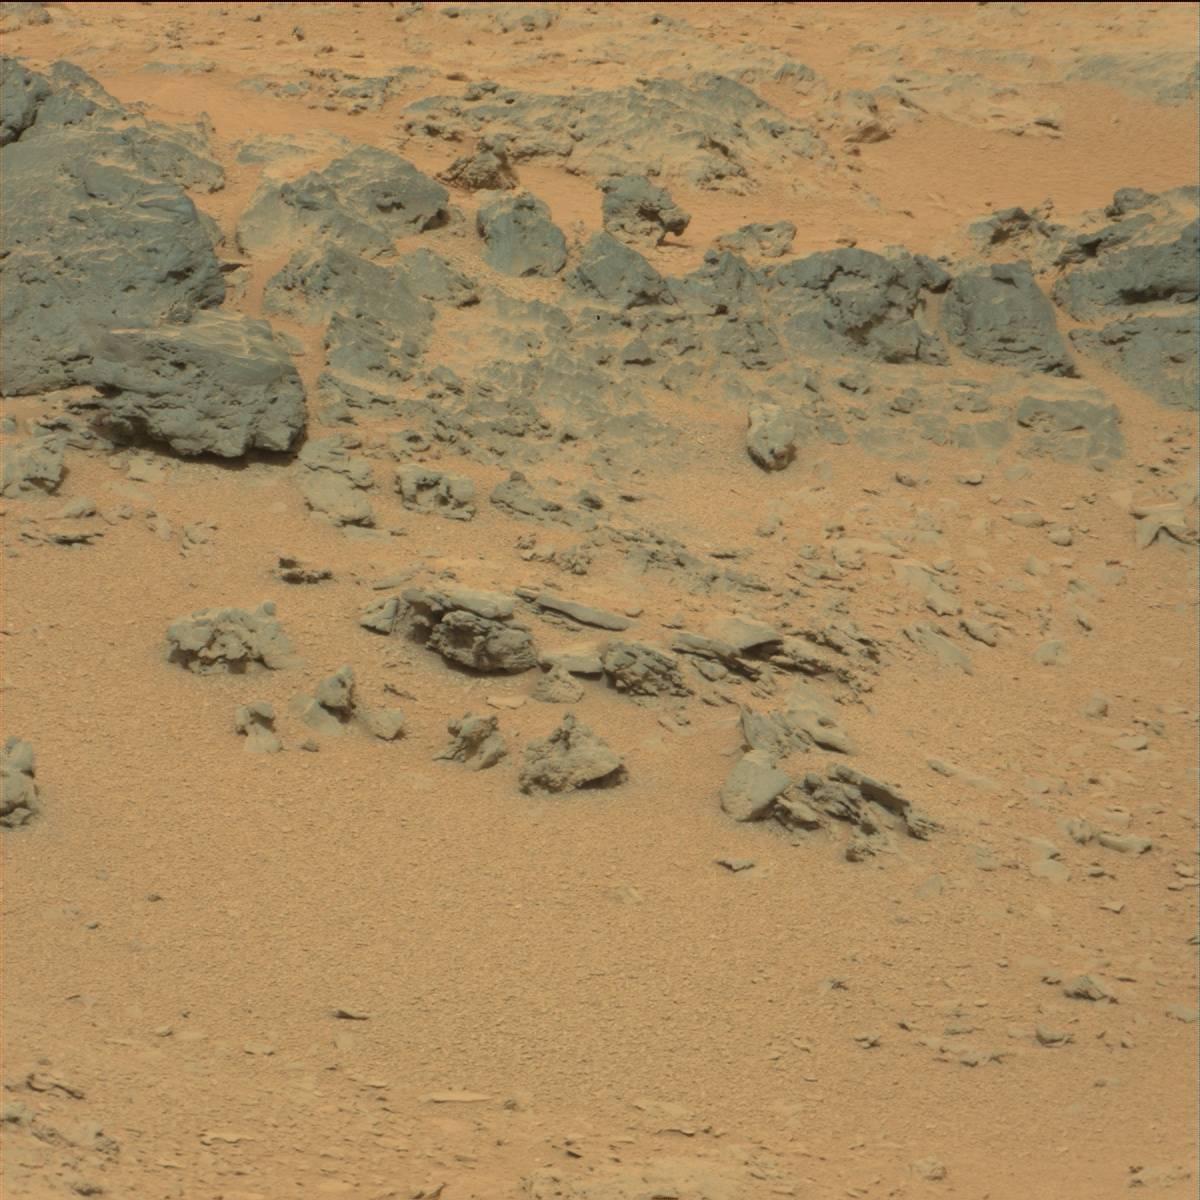
Terrain classes present: Bedrock, Sand / Soil